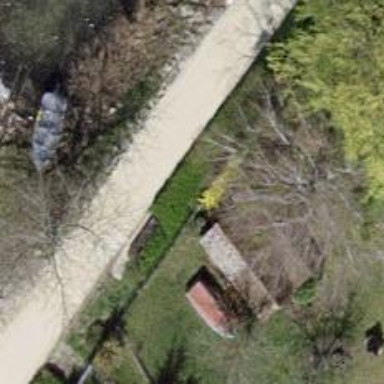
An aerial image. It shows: Brown bench in the vicinity.